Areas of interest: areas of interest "Home Furnishing and Building Materials Market"
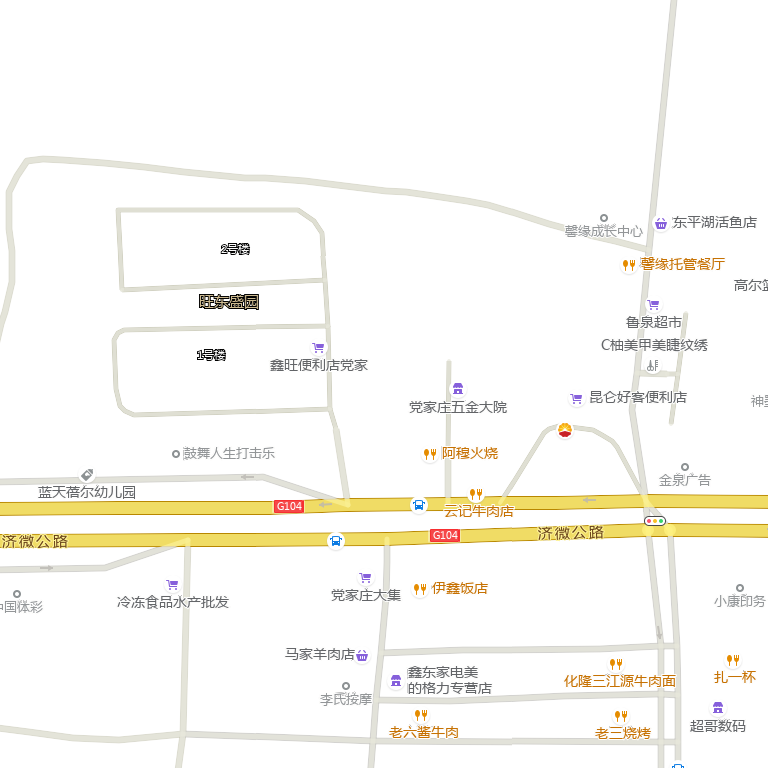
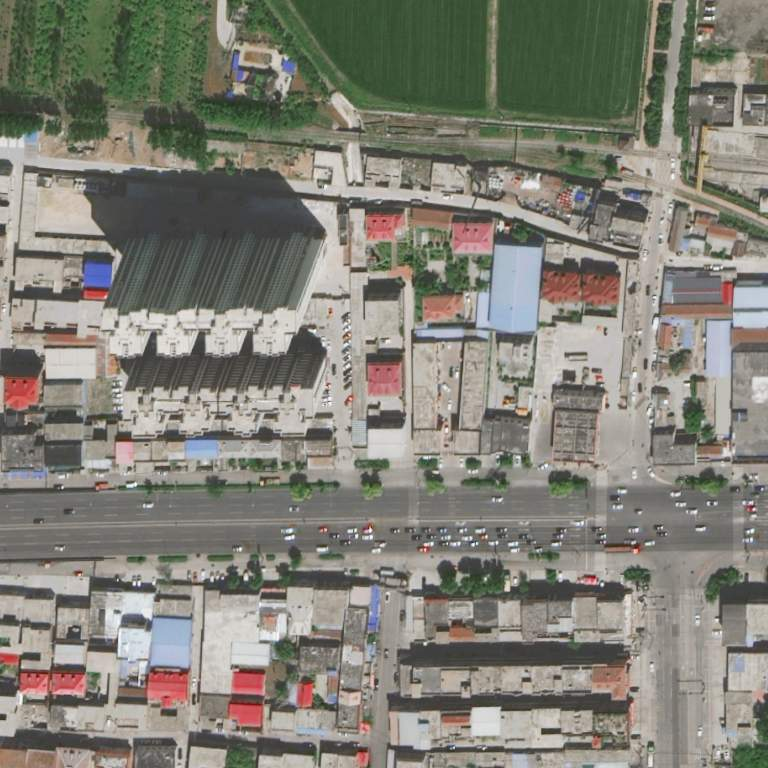